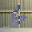
Label: 6